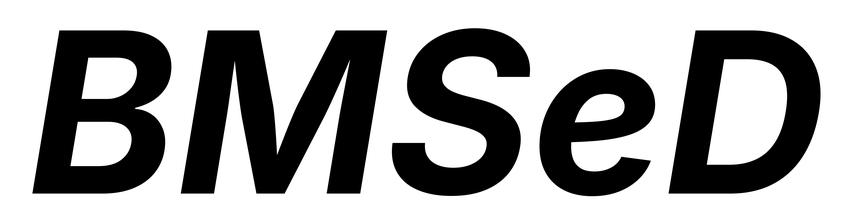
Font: Inter-Italic_Bold_Italic